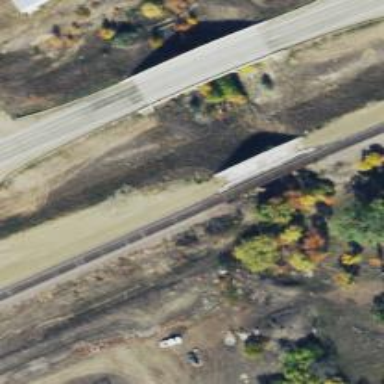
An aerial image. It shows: Bridge with one set of tracks.